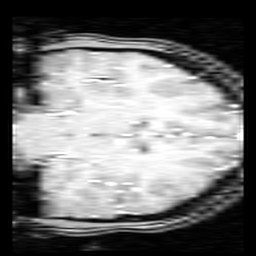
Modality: inplaneT1
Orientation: coronal
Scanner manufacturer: ge
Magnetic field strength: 3 T
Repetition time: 0.2 s
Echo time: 0.0036 s